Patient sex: M
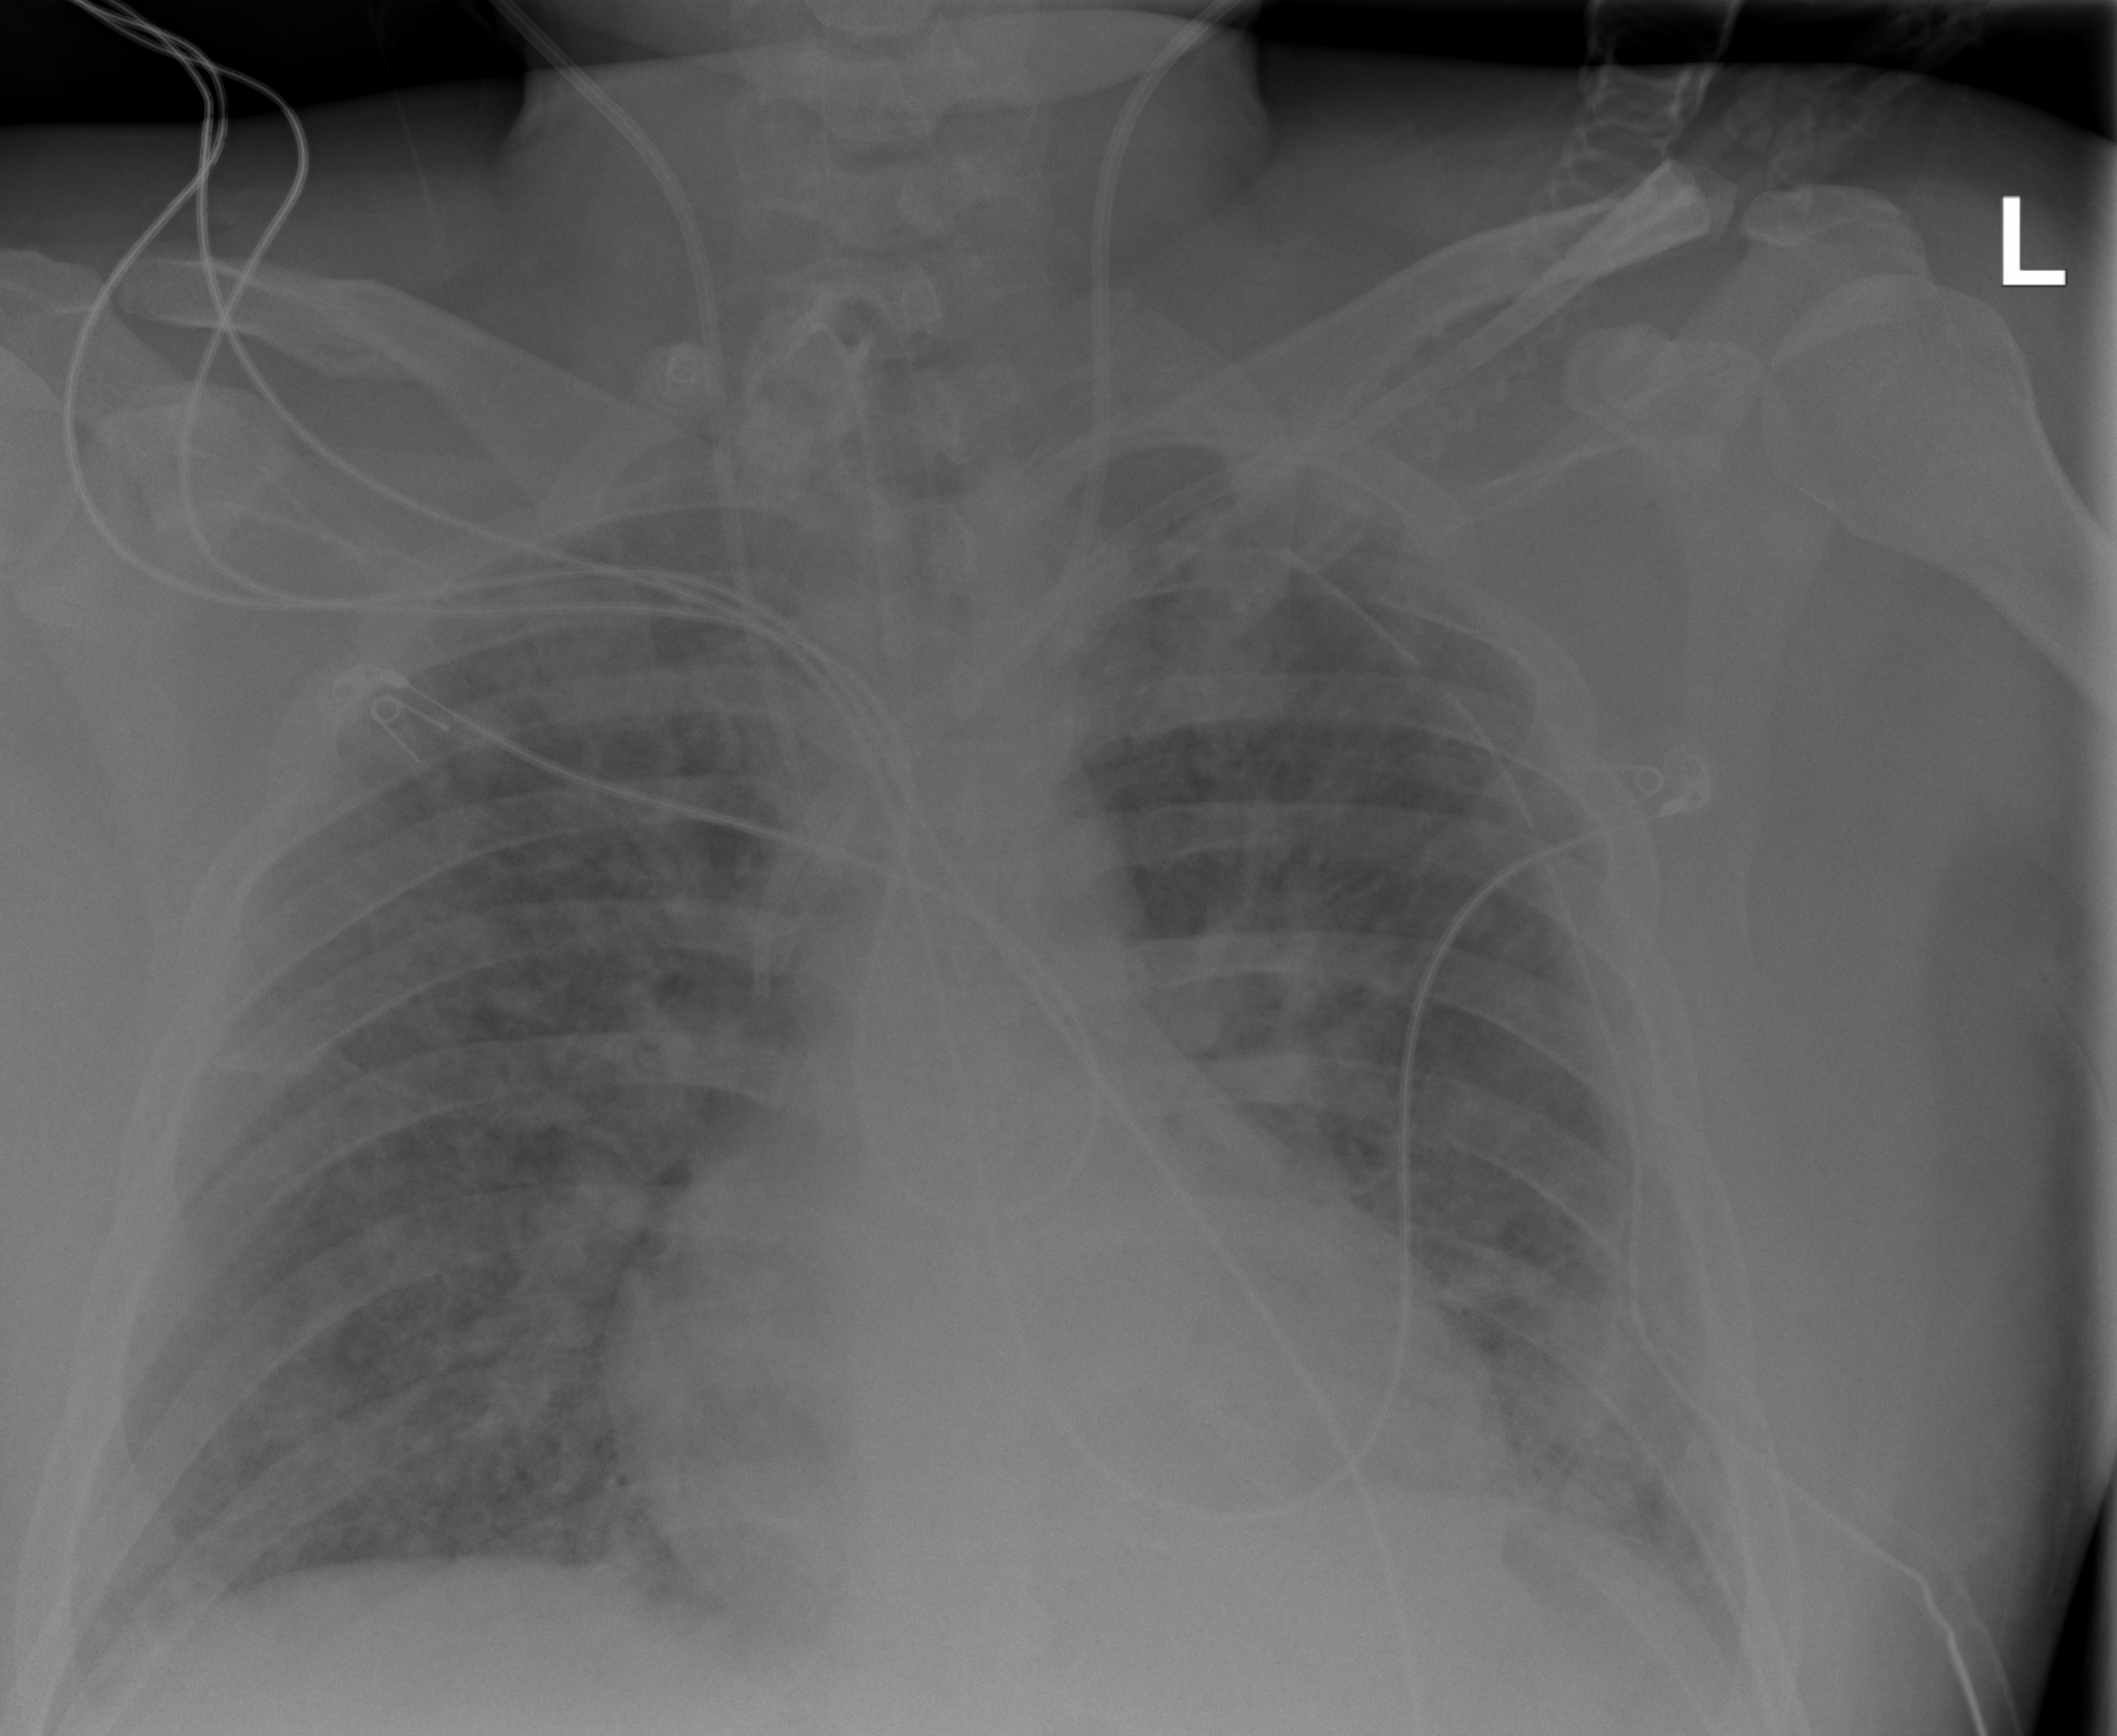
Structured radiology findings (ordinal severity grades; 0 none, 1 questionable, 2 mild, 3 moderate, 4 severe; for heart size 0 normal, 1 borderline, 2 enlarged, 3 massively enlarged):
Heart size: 2
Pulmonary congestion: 2
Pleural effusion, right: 2
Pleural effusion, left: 2
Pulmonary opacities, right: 3
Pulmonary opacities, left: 3
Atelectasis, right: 4
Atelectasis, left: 4